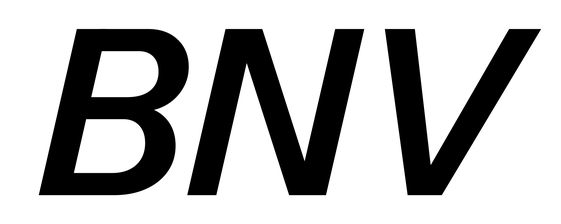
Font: InstrumentSans-Italic_SemiBold_Italic